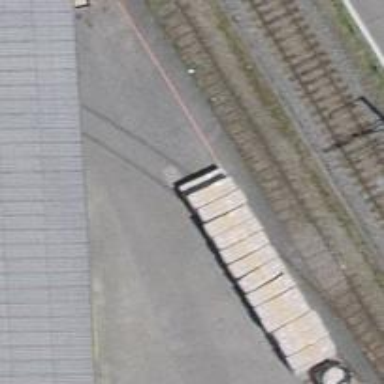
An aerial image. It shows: Single-track railway spur.